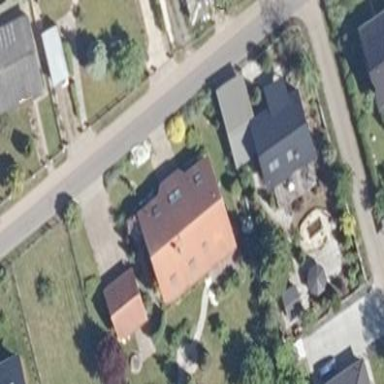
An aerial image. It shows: Detached building with gabled roof covered in red roof tiles.